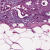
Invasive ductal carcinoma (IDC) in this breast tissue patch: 0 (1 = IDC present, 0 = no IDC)